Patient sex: M
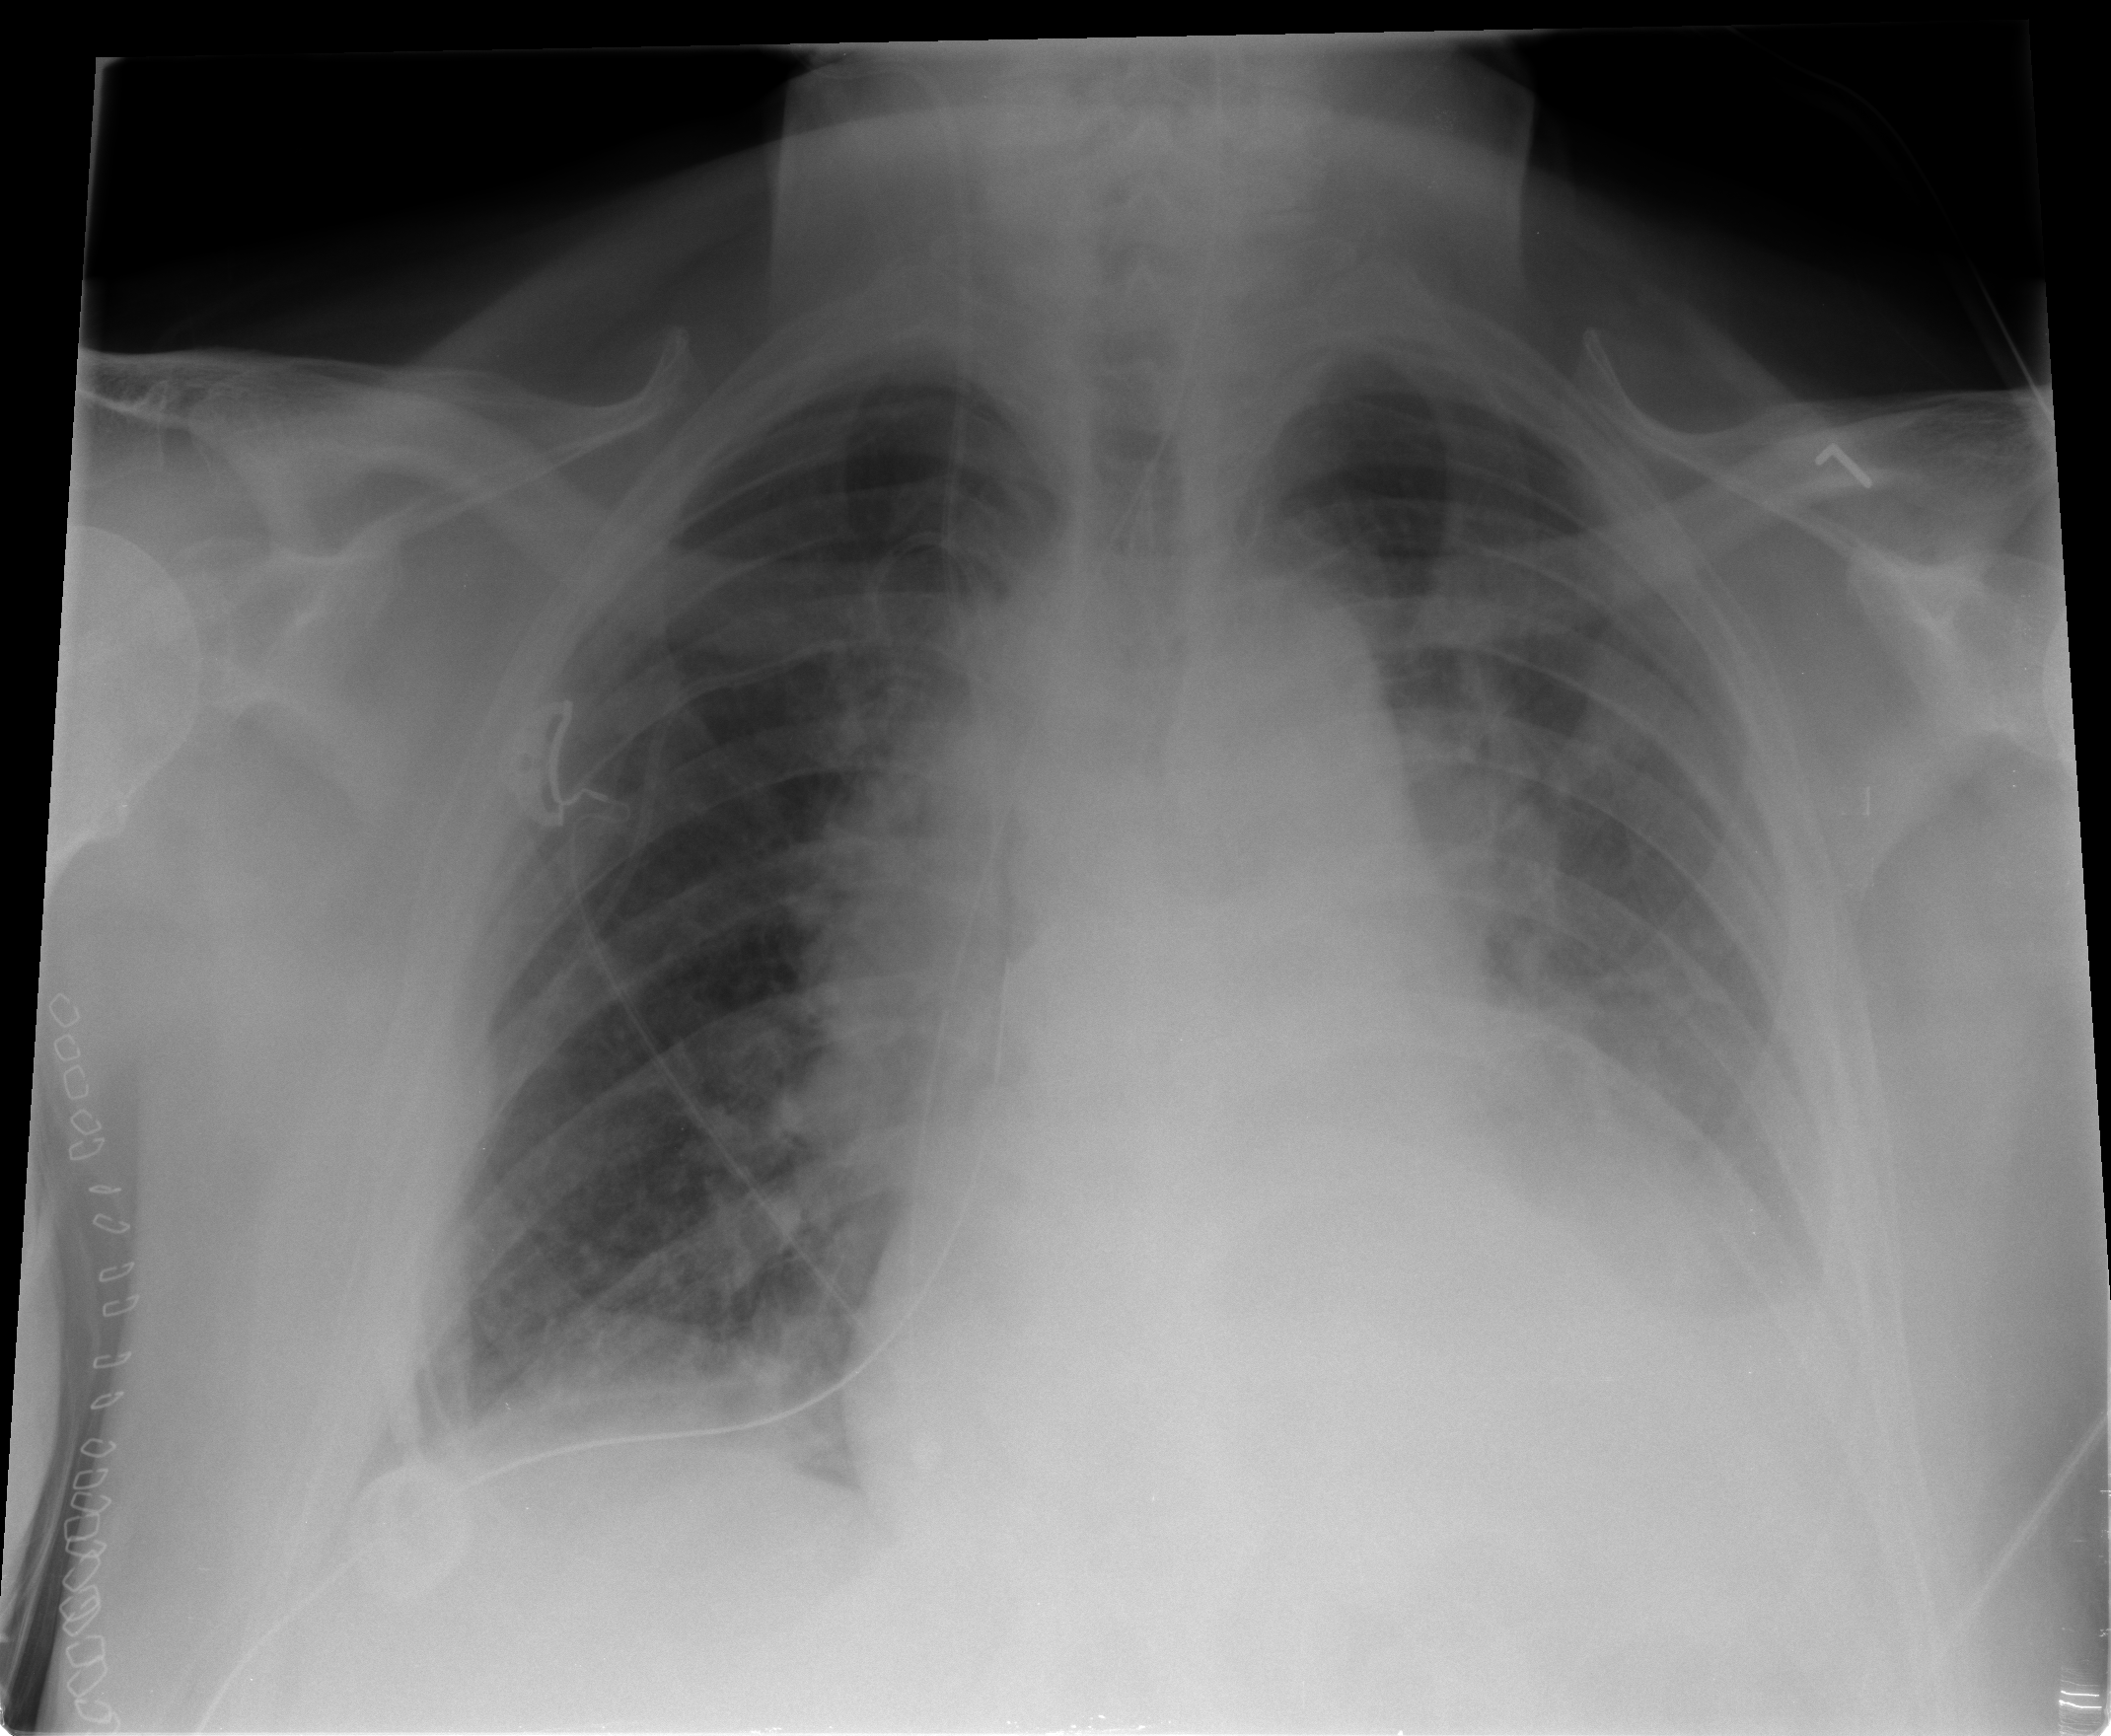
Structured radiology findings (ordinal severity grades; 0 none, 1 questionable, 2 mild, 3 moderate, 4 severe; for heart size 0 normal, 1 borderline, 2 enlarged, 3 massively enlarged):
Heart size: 3
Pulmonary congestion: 3
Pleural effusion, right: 0
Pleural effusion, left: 1
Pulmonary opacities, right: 0
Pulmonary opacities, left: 0
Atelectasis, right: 2
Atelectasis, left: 1